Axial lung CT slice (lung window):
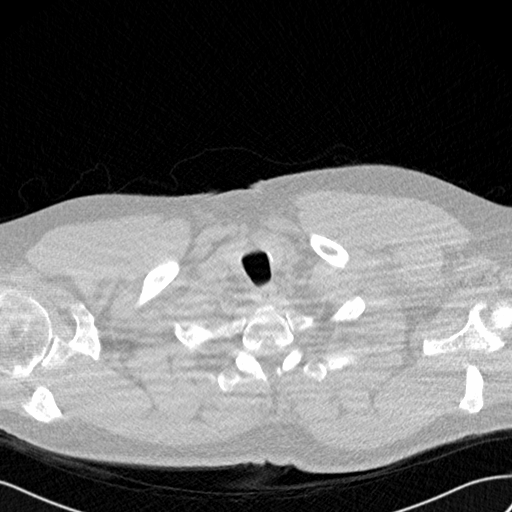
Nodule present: no